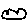
Label: cloud